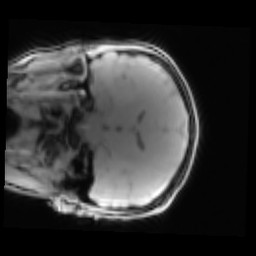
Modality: PDw
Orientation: coronal
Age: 17
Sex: female
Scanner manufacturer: siemens
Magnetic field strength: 3 T
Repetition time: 0.25 s
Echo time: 0.00103 s